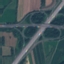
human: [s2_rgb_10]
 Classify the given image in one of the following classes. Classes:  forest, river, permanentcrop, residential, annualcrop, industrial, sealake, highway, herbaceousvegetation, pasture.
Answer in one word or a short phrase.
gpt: Highway